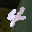
Label: 4